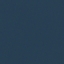
Land use / land cover: SeaLake